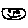
Label: smiley face